Field crop: maize
Growth stage: 2
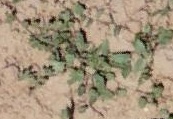
Species: convolvulus